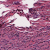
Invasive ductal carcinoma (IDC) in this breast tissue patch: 0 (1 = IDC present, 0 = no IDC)